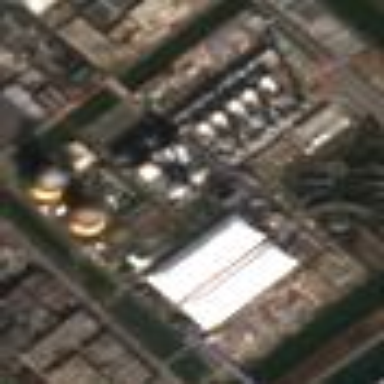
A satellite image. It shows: Industrial area with coal-powered plant.